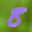
Label: 8